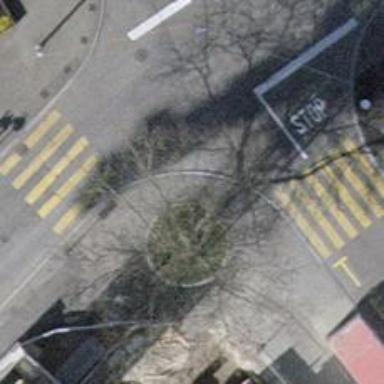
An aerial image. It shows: Asphalt sidewalk.